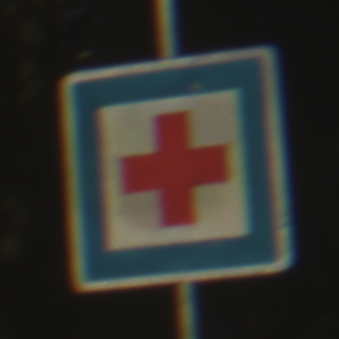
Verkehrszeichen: ErsteHilfe
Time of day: SunriseSunset
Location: Outdoor (Nature)
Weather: PartlyCloudy
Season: NotSpecified
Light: Natural